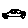
Label: car